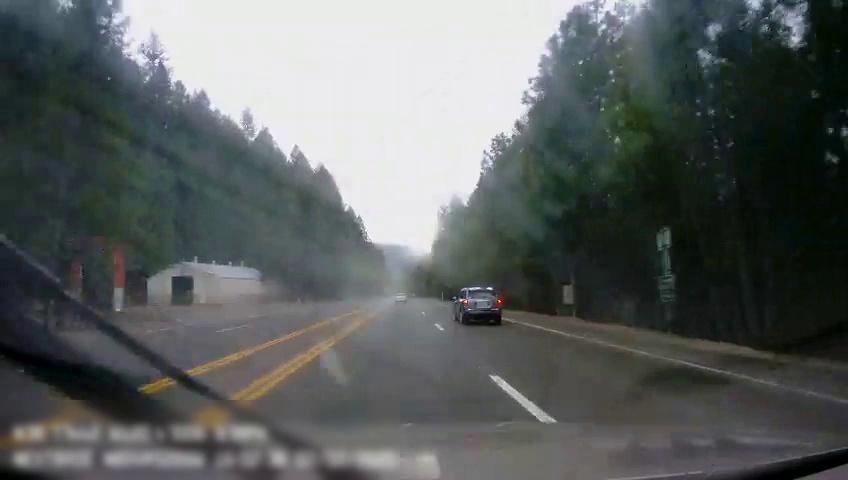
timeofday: Day
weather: Cloudy
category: Drivable Space
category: Vehicles | Car
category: Vehicles | Car
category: Lanes | Alternate Lane
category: Lanes | Alternate Lane
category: Lanes | Alternate Lane
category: Lanes | Current Lane
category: Lanes | Current Lane
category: Lanes | Alternate Lane